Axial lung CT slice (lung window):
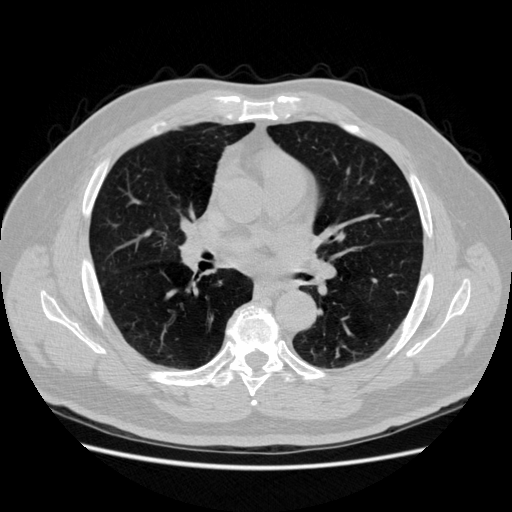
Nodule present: no